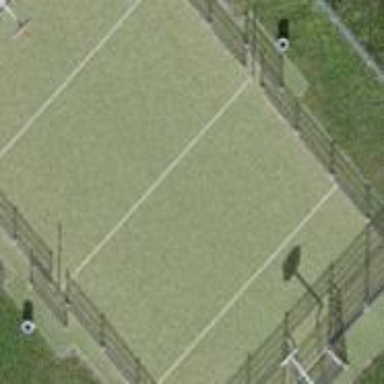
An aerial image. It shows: Tartan basketball court on the leisure land pitch.